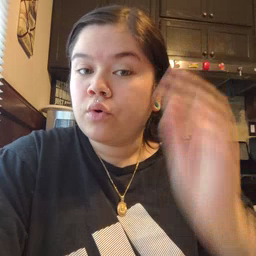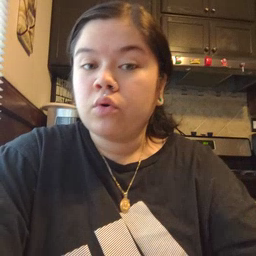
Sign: tree